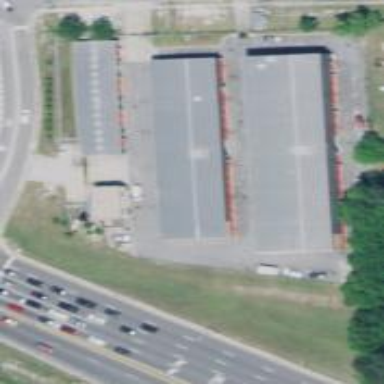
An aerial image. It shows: Storage rental shop.